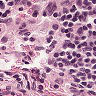
Metastatic tissue present: no